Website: slack
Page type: stored-credit-cards
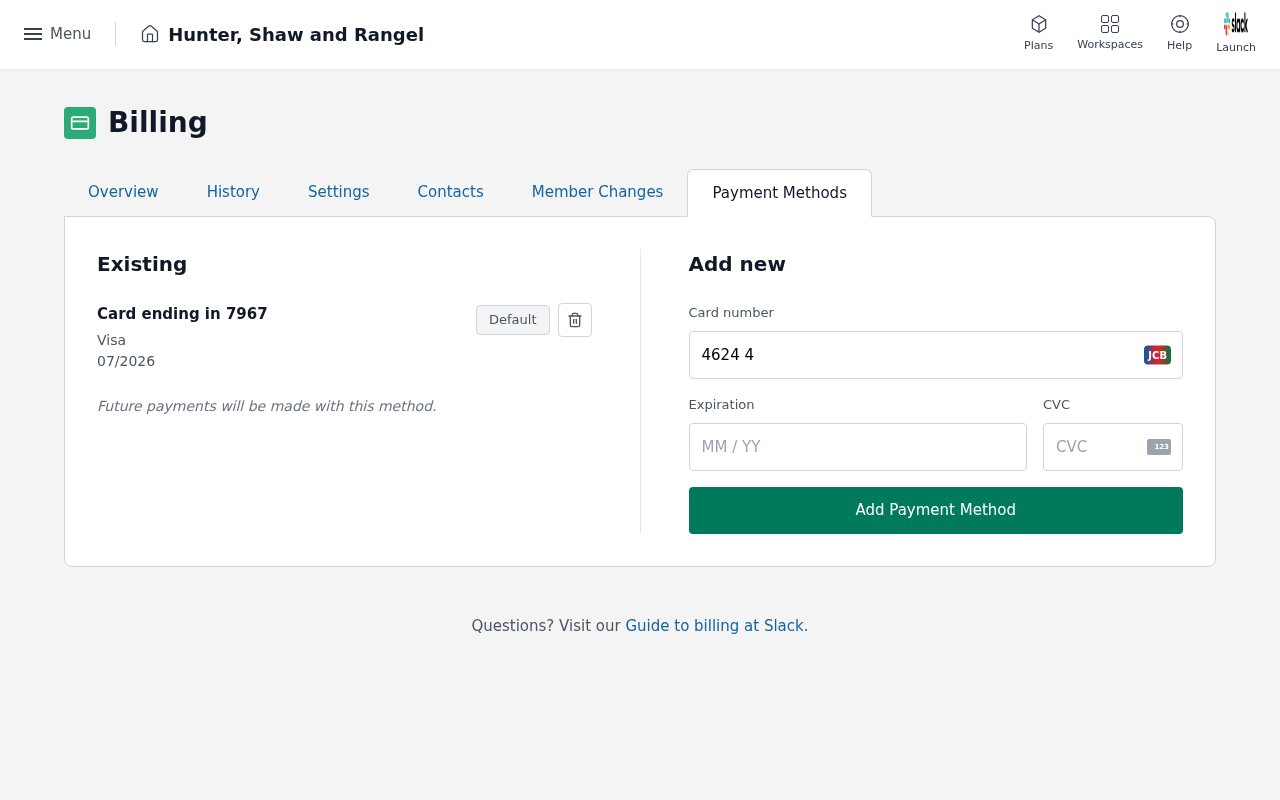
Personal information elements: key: PII_CARD_CVV
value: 934
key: PII_CARD_EXPIRY
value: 07/2026
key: PII_CARD_EXPIRY
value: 07/26
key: PII_CARD_LAST4
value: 7967
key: PII_CARD_NUMBER
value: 4624 4256 0163 7967
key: PII_CARD_TYPE
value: Visa
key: PII_COMPANY
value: Hunter, Shaw and Rangel